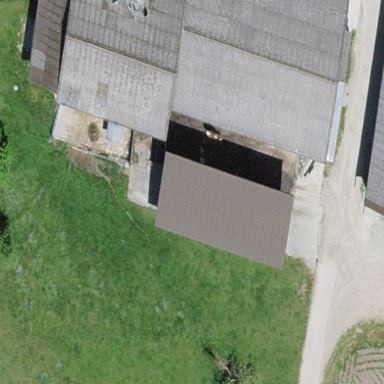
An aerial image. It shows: View of roof of building.